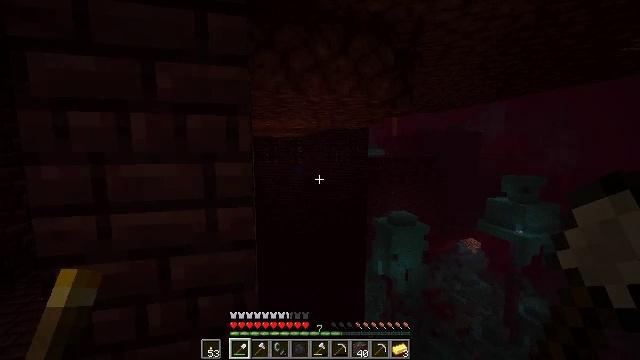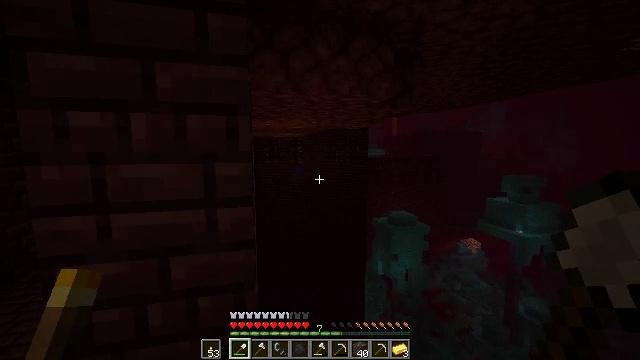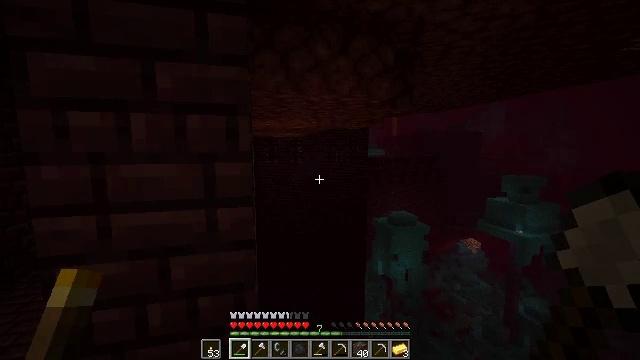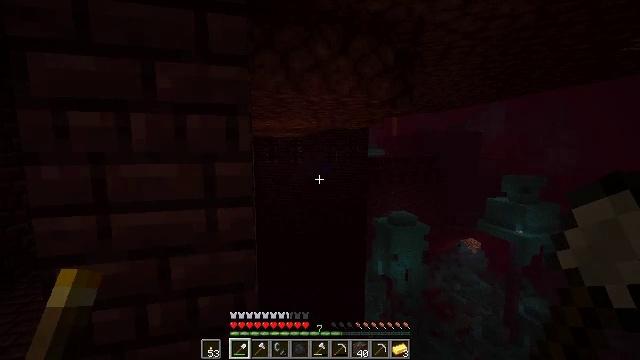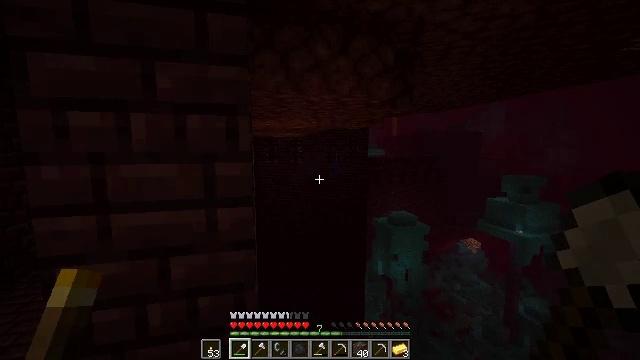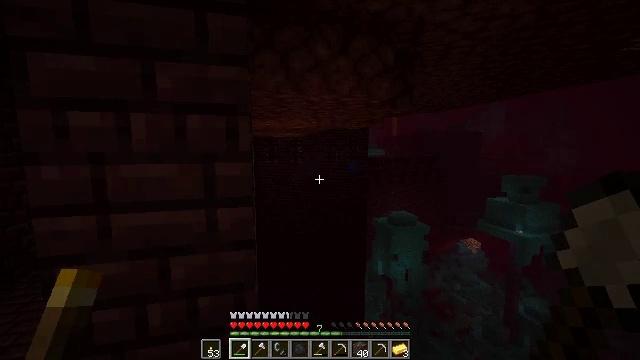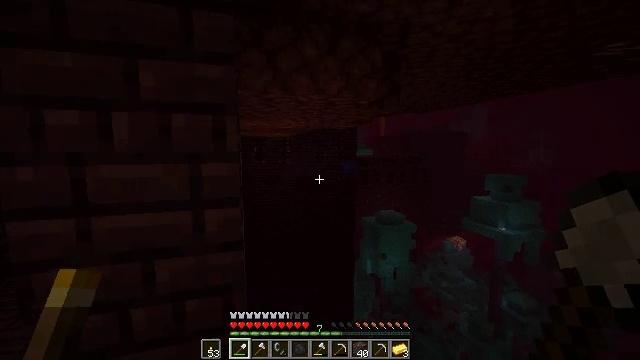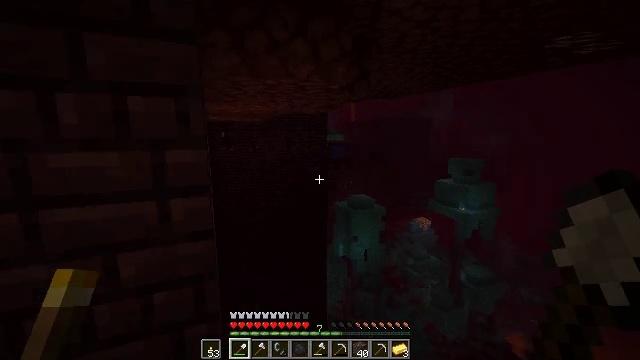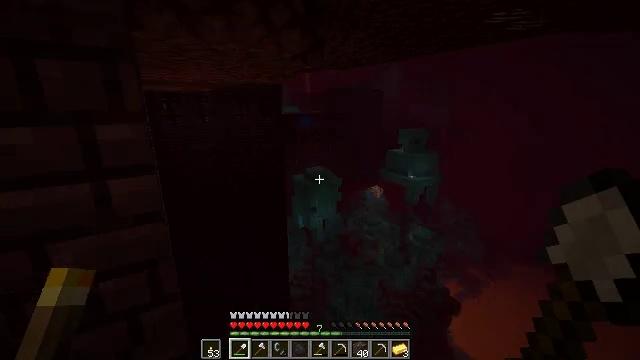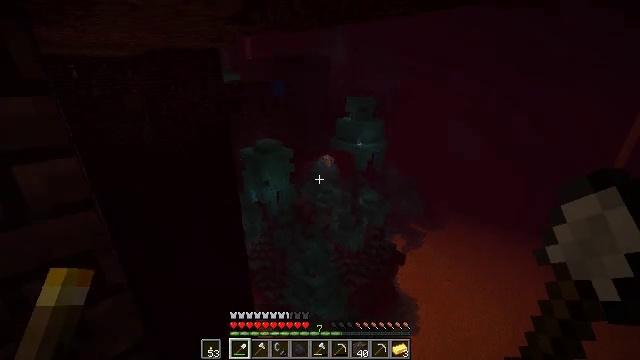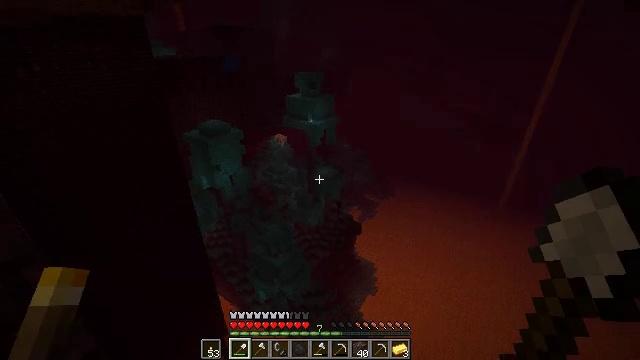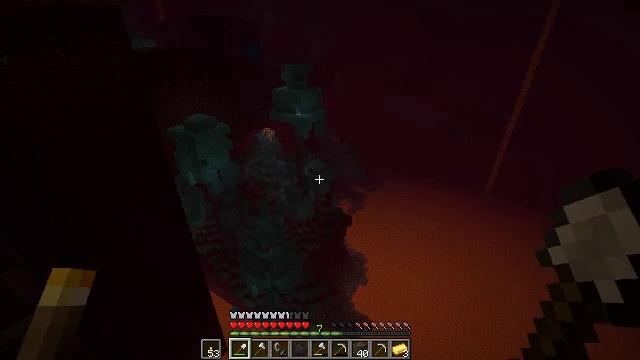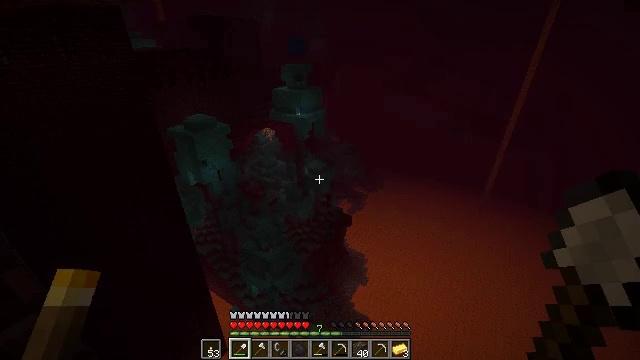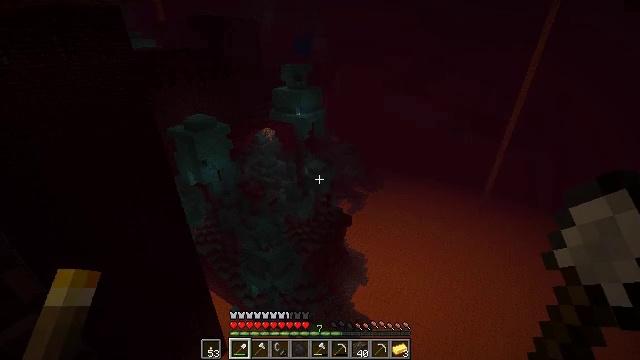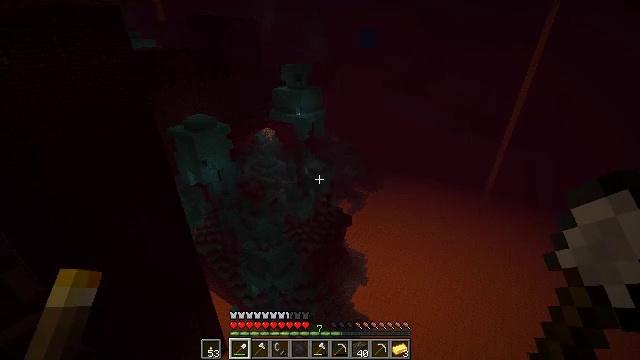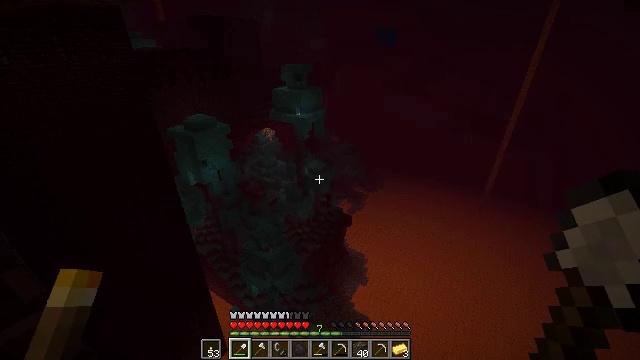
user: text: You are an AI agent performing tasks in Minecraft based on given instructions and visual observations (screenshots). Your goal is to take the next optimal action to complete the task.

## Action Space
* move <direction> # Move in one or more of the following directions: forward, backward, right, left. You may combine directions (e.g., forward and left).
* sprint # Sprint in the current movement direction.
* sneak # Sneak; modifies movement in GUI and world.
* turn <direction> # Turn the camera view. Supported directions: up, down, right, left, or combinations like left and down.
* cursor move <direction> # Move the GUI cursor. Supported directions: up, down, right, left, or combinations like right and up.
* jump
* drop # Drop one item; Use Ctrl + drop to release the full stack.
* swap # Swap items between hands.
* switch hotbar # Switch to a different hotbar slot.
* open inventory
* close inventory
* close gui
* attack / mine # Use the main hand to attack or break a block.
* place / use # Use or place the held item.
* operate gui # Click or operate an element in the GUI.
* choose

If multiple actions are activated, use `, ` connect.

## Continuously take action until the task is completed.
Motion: motion action
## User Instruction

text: Fight hostile mobs.
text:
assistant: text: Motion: sneak
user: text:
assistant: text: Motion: sneak
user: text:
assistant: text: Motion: sneak
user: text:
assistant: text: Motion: sneak
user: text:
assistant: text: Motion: sneak
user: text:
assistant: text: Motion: sneak, turn right
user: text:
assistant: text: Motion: sneak, turn right and down
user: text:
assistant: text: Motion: sneak, turn right and down
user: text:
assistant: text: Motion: sneak, turn right and down
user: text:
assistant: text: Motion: sneak, turn right and down
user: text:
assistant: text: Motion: sneak, turn right and down
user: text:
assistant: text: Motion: sneak
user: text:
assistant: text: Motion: sneak
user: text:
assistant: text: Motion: sneak
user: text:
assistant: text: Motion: sneak
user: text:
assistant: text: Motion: sneak
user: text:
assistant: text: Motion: sneak
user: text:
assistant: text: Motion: sneak
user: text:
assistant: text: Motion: sneak
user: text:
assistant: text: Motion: sneak
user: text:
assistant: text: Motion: sneak
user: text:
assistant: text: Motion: sneak
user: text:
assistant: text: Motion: sneak, turn right and down
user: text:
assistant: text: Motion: sneak, turn right and down
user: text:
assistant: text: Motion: sneak, turn right and down
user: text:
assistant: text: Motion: sneak, turn right and down
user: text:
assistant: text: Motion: sneak, turn down
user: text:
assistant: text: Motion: sneak, turn down
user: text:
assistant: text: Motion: sneak
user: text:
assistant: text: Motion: sneak